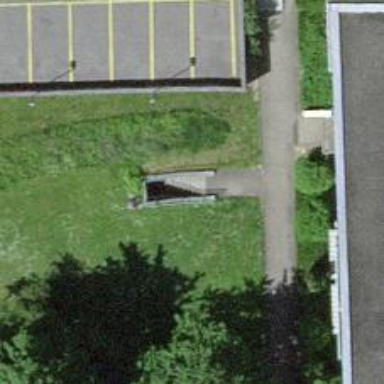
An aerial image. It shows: Road with steps.